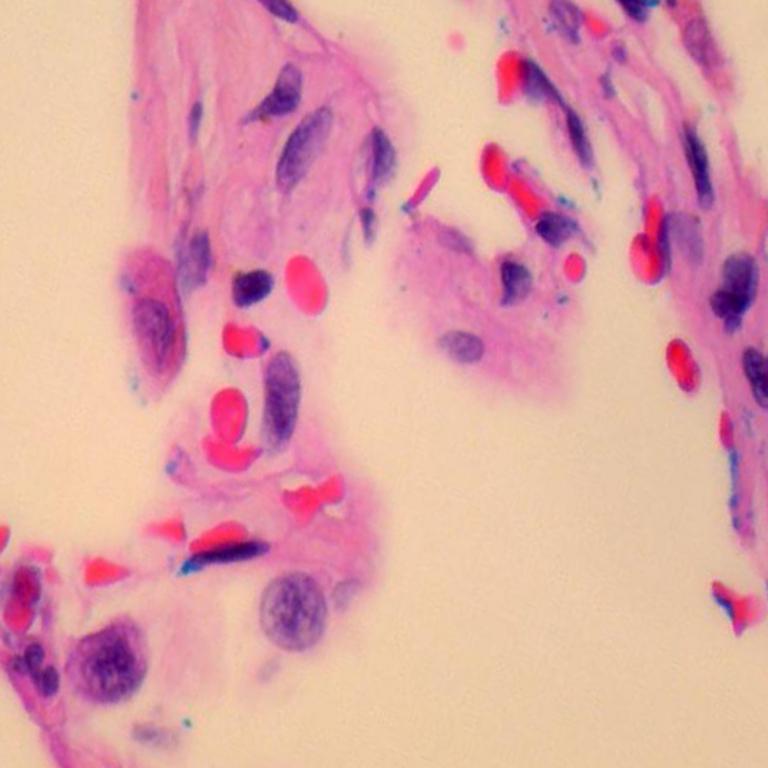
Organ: lung
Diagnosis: benign